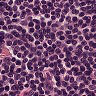
Metastatic tissue present: no